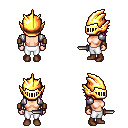
a pixel art fantasy rpg character, female body template, human, light skin, steel arm armor, white pants, pink long bangs hairstyle, gold helm, leather bracers, brown shoes, dagger, four views (front, back, left, right), 2x2 character sprite sheet, small pixel art, hard edges, no anti-aliasing